Field crop: tomato
Growth stage: 1
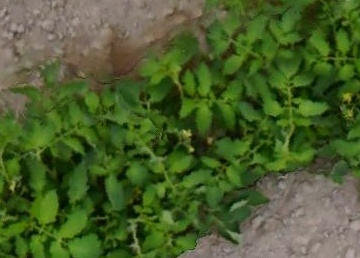
Species: tomato